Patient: sex M, age 34
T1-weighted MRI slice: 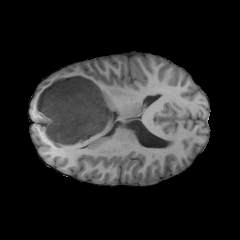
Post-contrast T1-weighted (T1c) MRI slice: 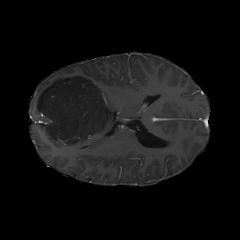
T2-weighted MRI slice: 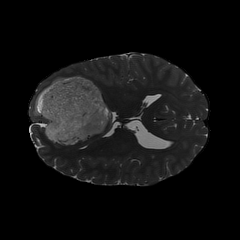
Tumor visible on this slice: yes
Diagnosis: Astrocytoma, IDH-mutant
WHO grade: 2